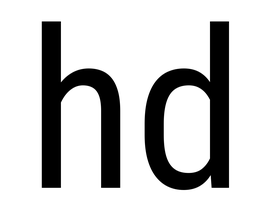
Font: Roboto_Condensed_Regular